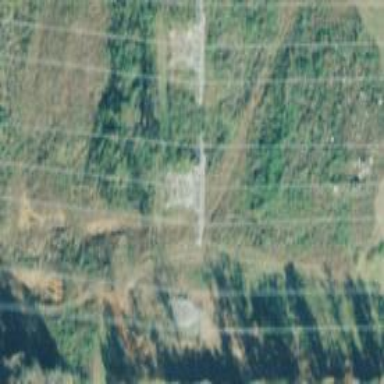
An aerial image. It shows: Lattice structure tower used for power distribution.